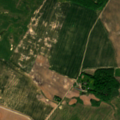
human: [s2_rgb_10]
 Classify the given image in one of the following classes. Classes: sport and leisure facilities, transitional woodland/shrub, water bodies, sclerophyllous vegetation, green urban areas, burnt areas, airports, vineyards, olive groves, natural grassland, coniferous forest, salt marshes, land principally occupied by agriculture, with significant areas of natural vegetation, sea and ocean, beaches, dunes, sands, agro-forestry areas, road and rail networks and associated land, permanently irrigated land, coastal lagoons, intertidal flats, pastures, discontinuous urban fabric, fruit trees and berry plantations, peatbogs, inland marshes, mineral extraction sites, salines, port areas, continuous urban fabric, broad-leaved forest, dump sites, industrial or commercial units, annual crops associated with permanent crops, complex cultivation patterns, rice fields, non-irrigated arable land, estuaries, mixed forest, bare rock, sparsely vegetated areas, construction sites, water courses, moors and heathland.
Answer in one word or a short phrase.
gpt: non-irrigated arable land, land principally occupied by agriculture, with significant areas of natural vegetation